Field crop: maize
Growth stage: 1
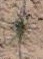
Species: salsola